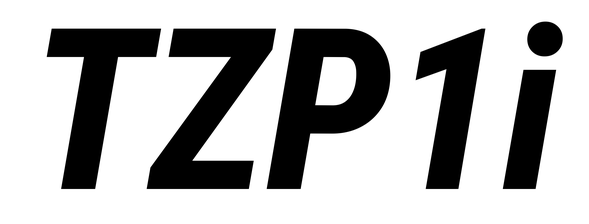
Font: Roboto-Italic_Condensed_ExtraBold_Italic